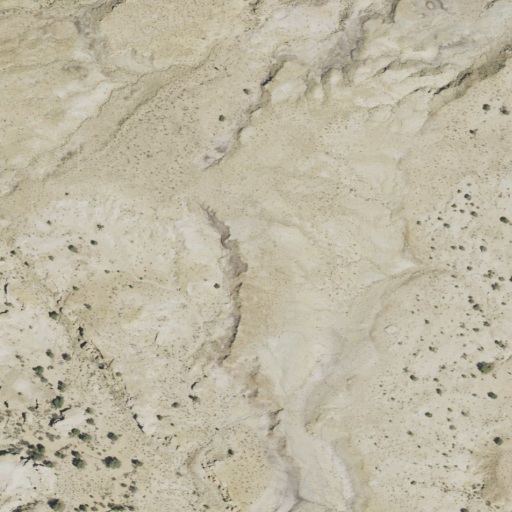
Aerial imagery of plain(s) in Utah named Blue Flats containing shrub and barren land